Interaction volume radius: 5 \u00c5
Interaction volume height: 25 \u00c5
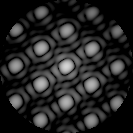
Disorder parameter: 0.05553